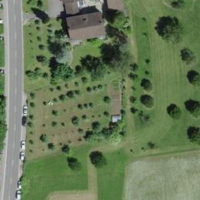
EUNIS habitat code: 40
Species observed at this site:
Ficus carica